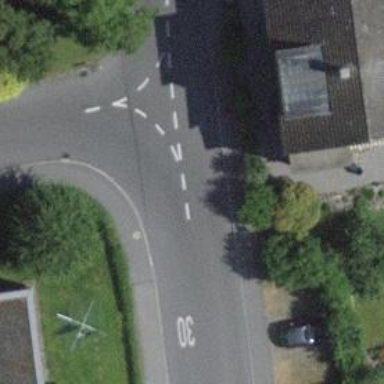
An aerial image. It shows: Kerb barrier.